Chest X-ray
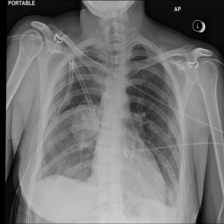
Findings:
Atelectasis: negative
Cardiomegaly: negative
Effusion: negative
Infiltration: negative
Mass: positive
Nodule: negative
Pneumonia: negative
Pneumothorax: negative
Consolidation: negative
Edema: negative
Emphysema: negative
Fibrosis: negative
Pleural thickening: negative
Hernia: negative